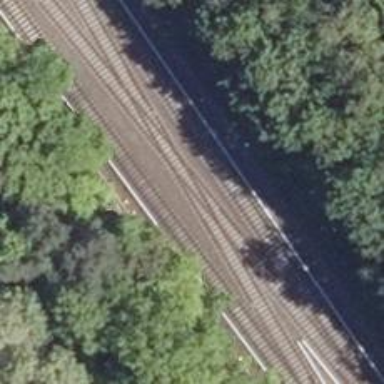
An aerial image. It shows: Light rail railway line with electrified rails.